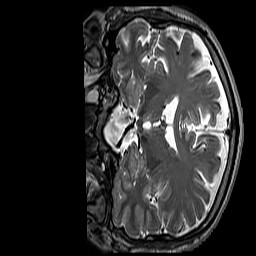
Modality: T2w
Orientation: coronal
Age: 46
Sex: male
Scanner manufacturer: siemens
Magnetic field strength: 3 T
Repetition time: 3.2 s
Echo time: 0.212 s